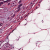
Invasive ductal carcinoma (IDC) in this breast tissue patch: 1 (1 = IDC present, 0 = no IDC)